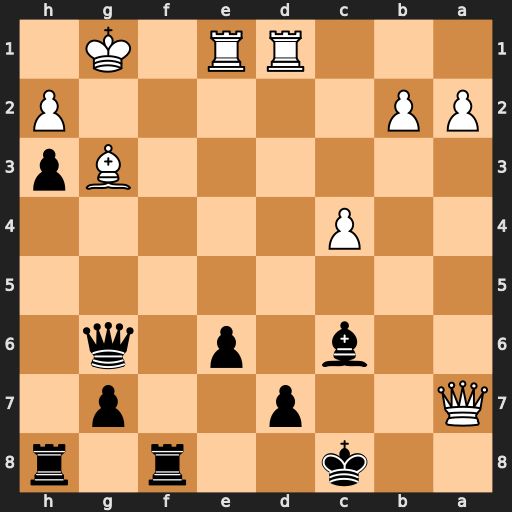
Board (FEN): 2k2r1r/Q2p2p1/2b1p1q1/8/2P5/6Bp/PP5P/3RR1K1
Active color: b
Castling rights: -
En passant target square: -
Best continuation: Qxg3+ hxg3 h2#